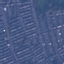
Land use / land cover class: Residential